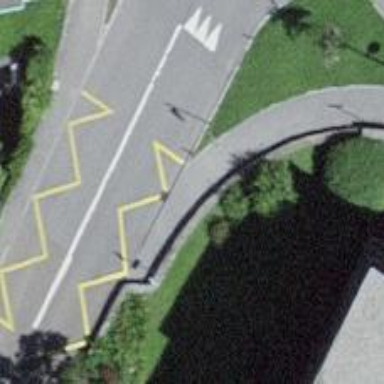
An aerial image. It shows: Bus stop with platform for public transport.